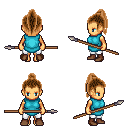
a pixel art fantasy rpg character, female body template, human, tanned skin, teal tunic, white pants, brown long topknot hairstyle, brown shoes, spear, four views (front, back, left, right), 2x2 character sprite sheet, small pixel art, hard edges, no anti-aliasing